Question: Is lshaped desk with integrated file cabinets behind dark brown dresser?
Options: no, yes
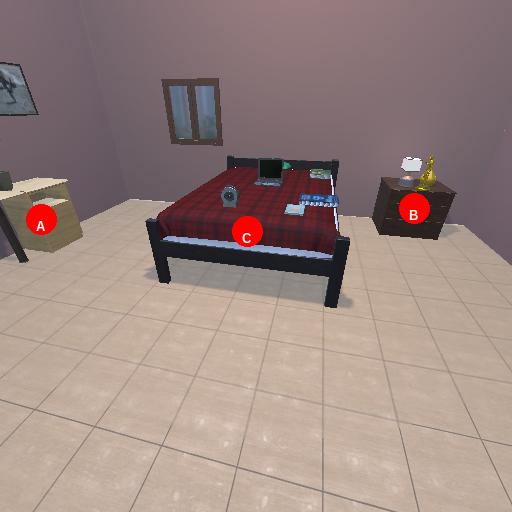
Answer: no